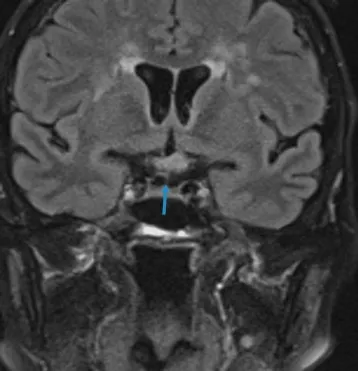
MRI orbits wwo contrast. T2 FLAIR. Reveals signal hyperintensity.
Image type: radiology (mri)